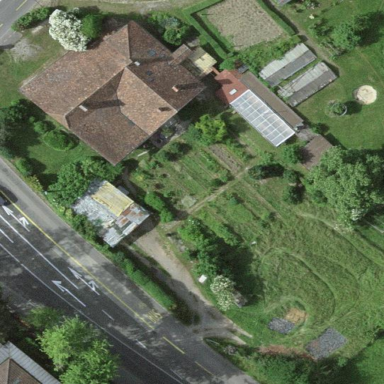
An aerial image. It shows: Farmyard area.